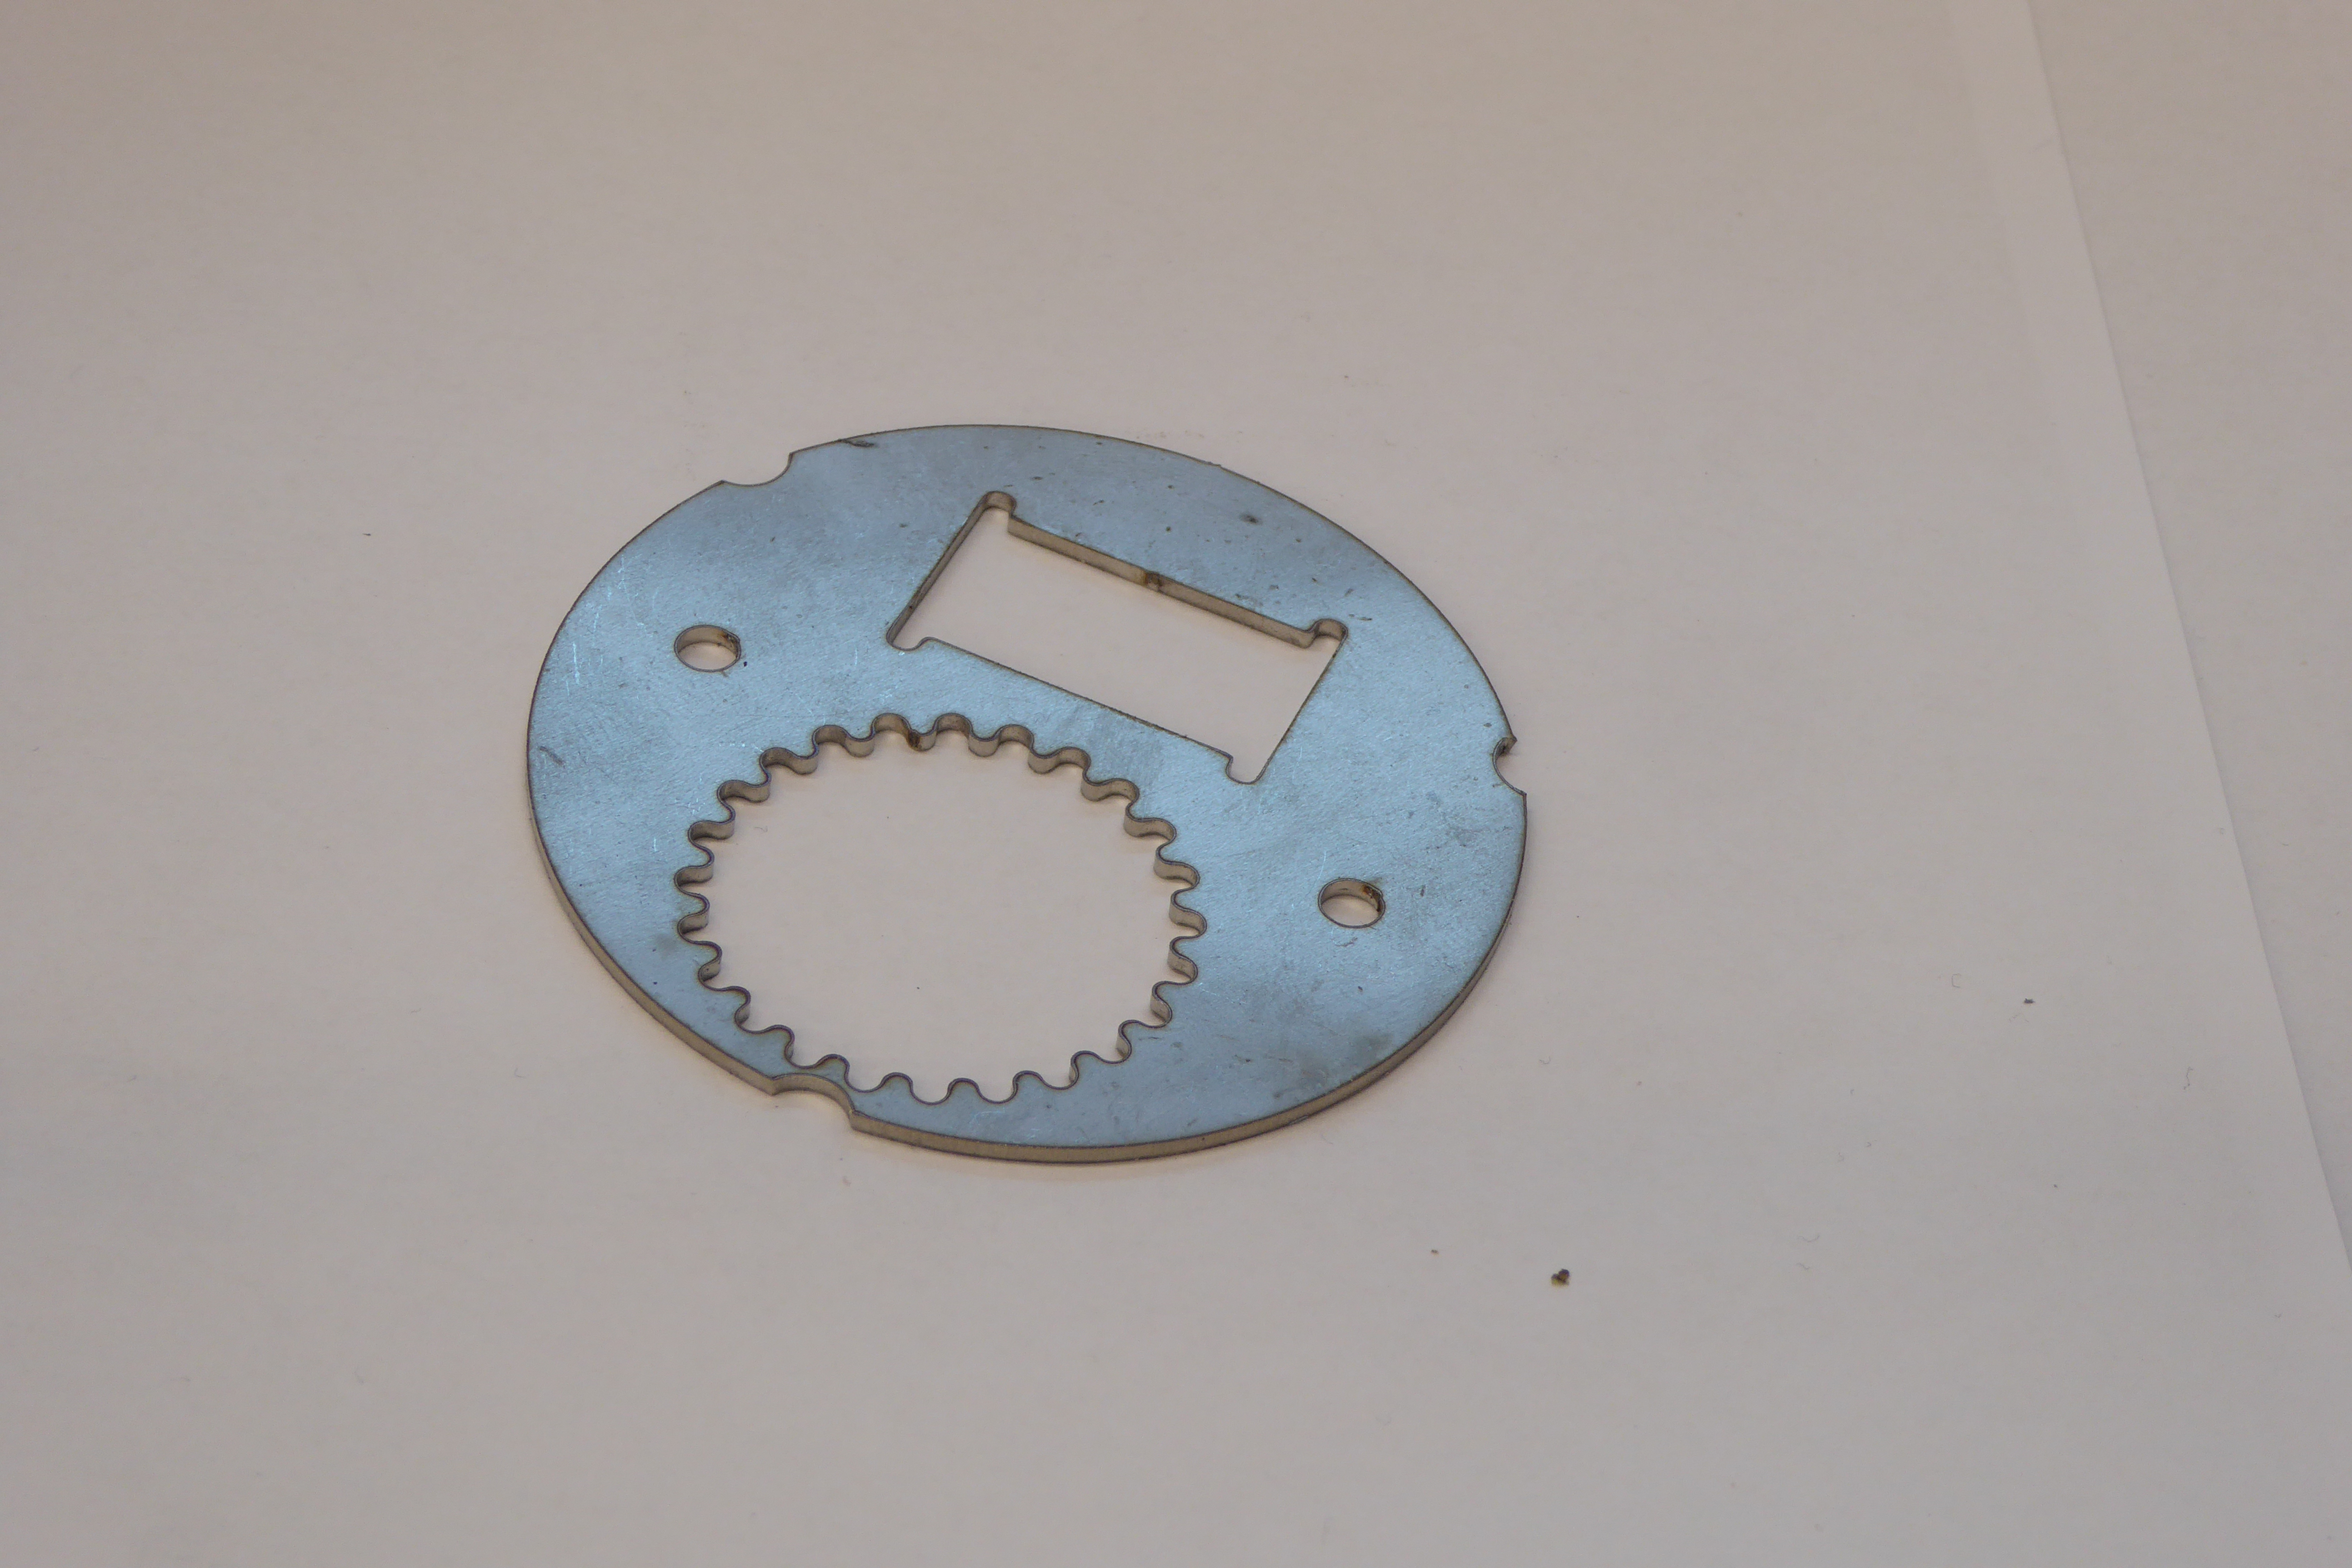
Label: Bottle Opener - Inlay